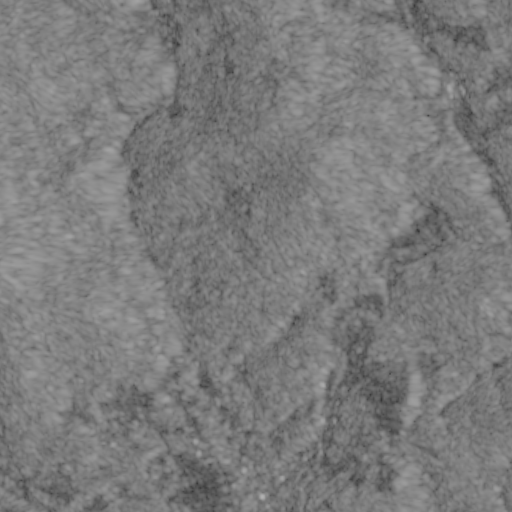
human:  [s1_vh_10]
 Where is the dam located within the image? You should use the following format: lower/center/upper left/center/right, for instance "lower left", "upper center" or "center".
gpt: The dam is located in the lower right of the image.
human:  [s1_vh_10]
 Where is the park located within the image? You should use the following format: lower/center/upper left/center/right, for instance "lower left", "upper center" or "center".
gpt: The park is located in the upper right of the image.
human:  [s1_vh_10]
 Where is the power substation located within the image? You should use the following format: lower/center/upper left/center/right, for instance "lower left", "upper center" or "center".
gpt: The power substation is located in the upper left of the image.
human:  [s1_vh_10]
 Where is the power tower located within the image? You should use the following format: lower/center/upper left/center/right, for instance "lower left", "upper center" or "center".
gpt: The power tower is located in the lower center of the image.
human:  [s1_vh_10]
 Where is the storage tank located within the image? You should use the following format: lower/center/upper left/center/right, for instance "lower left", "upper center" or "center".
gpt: The storage tank is located in the lower left of the image.
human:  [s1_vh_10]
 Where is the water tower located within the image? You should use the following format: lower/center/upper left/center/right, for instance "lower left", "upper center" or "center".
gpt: The water tower is located in the upper right of the image.
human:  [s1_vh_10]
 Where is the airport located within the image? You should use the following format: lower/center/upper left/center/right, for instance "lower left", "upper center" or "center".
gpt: There is no airport in the image.

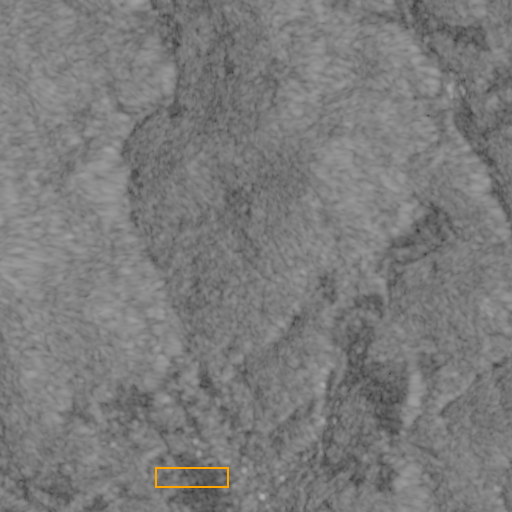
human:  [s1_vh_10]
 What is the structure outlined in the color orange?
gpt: The structure outlined in orange is a crop field.
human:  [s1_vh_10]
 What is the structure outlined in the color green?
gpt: There is no green outline.